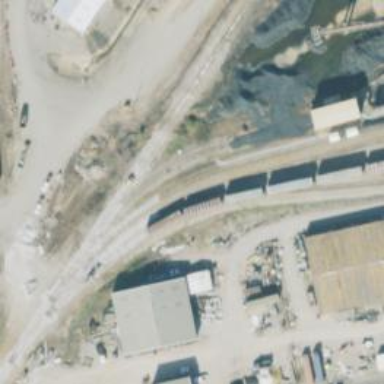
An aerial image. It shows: Railway spur service.